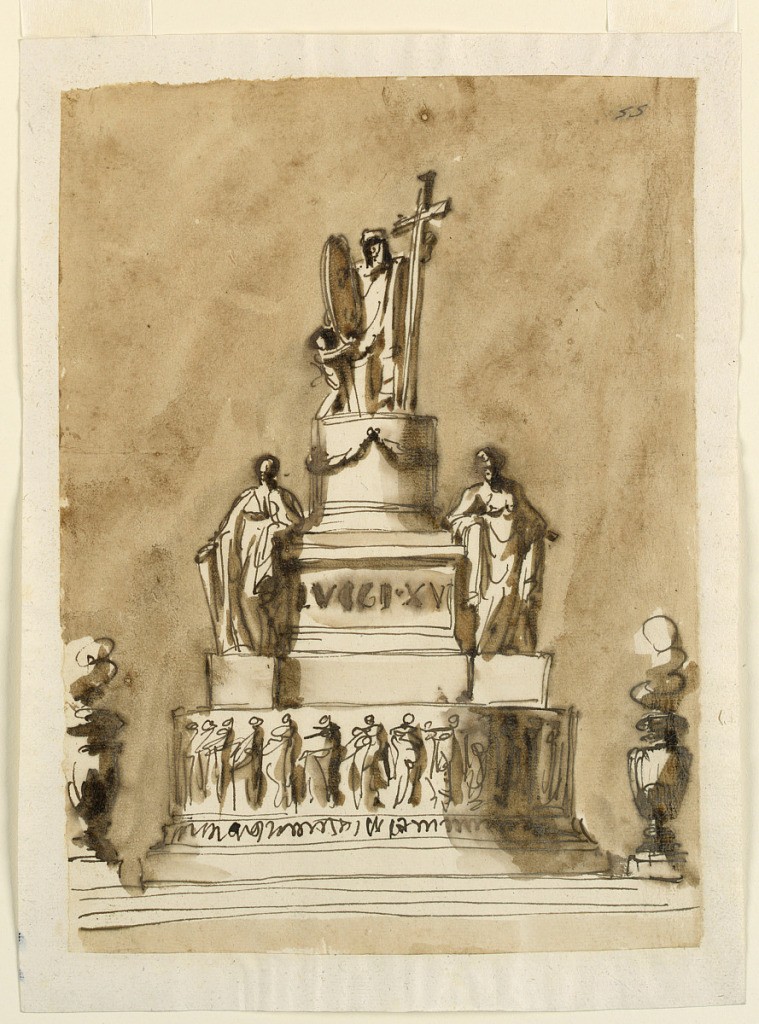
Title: Funeral Decorations for King Louis XVI of France
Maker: Giuseppe Barberi, Italian, 1746–1809
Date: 1793
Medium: Pen and brown ink, brush and brown wash on lined off-white laid paper
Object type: Drawing
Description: Below are steps. Above are stands, between two vases with flames, a round base, having above mouldings a frieze with a row of figures. Above it stands a pedestal, whose base is elongated by the projecting bases for two standing figures, a variation of 1938-88-1289, as is the entire pedestal and the group on top. The inscription is in the panel of the lower part, and the round part has festoons, no flutes.